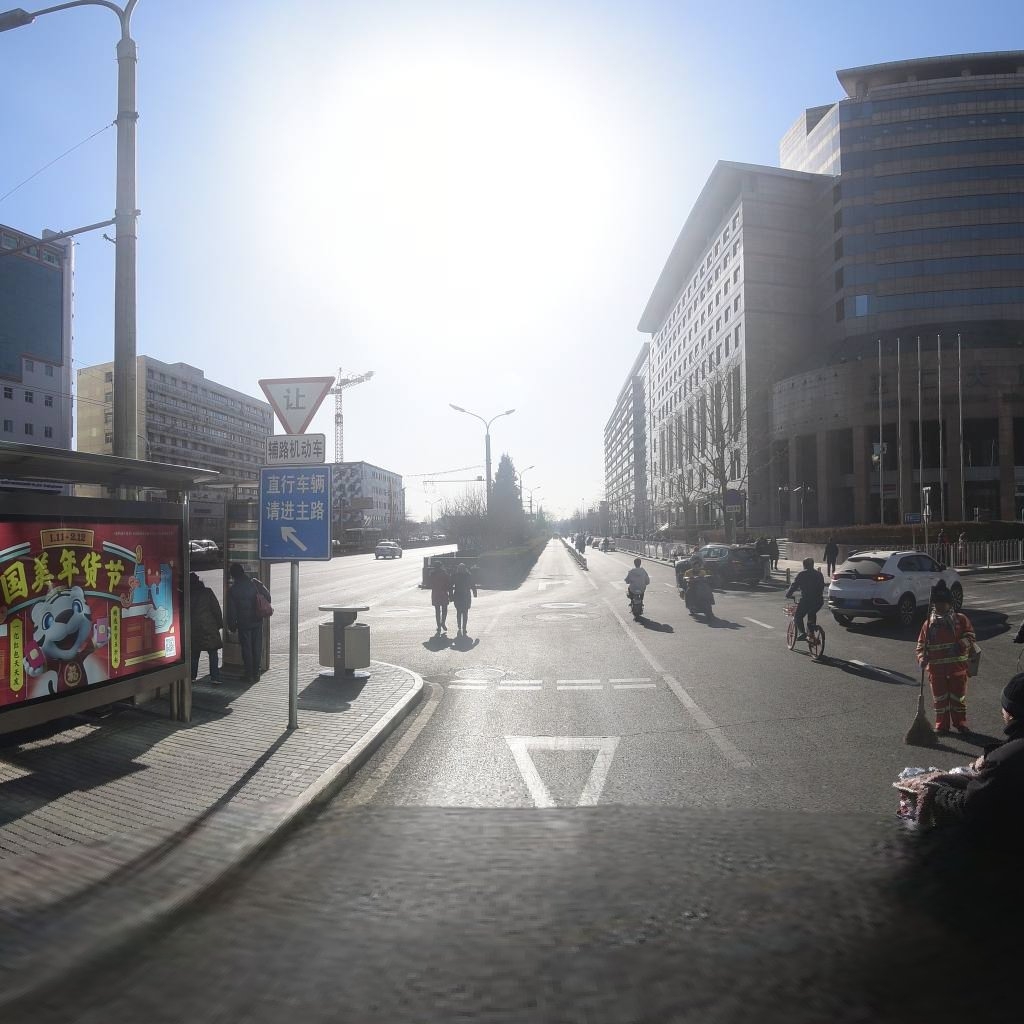
Region: Dongcheng
Road damage annotations: manhole cover, transverse crack, manhole cover, manhole cover, manhole cover